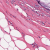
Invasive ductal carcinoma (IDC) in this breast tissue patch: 0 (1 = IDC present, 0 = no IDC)